Question: I have a time series that lists tick price data for a futures contract for a few months worth of trading history. I would like to have one plot (line chart) that shows the trading history of the tick data for each week for the most recent 4 weeks in the time series (the series is continually being updated)
The X axis will show the days Monday to Friday and there will be 4 separate lines on the chart at any one time detailing the tick data. I have managed to do this using some code that plots the last trade on each day but I need the tick data plotting instead of just one data point per day for each line.
Here is an Excel Chart (!) of what I am trying to represent with tick data, only the lines will be a lot more volatile as there will be more data points.
Essentially, 4 lines on one chart showing the past four weeks of trading tick data:

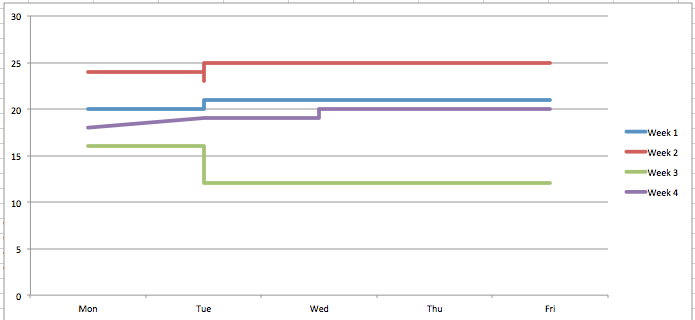
Answer: To give you some fake data:
'''
In [11]: rng = pd.date_range('2013', freq='H', periods=1000)
In [12]: df = pd.DataFrame(np.random.randn(len(rng)), index=rng, columns=['data'])
'''
First, populate the week number (as a column):
'''
In [13]: df['week'] = df.index.week
'''
Next, calculate the time since the start of the week (there may be a more elegant method):
'''
In [14]: df['week_beginning'] = df.index.to_period('W').to_timestamp()
In [15]: df['week_time'] = df.index.to_series() - df['week_beginning']
'''
Now you can use a <URL>:
'''
In [16]: df.pivot_table(values='data', rows='week_time', cols='week')
Out[16]:
<class 'pandas.core.frame.DataFrame'>
Int64Index: 168 entries, 0 to 601200000000000
Data columns (total 7 columns):
33 120 non-null values
34 168 non-null values
35 168 non-null values
36 168 non-null values
37 168 non-null values
38 168 non-null values
39 40 non-null values
dtypes: float64(7)
'''
<URL>
'''
In [17]: df.pivot_table('data', 'week_time', 'week').rename(columns=lambda x: 'Week ' + str(x)).plot()
'''
Note: this particular plot is rather messy, since there are a lot of datapoints, it may make sense to aggregate some of this data beforehand.